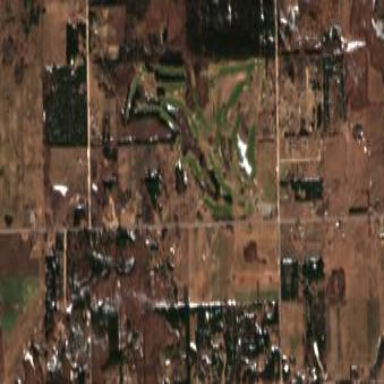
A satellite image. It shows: Golf course surrounded by greenery.